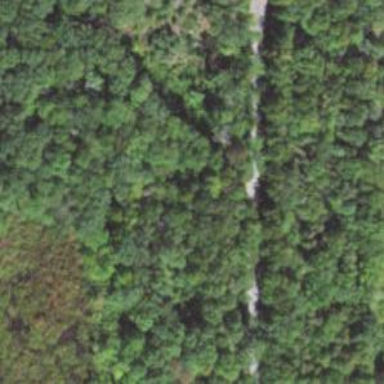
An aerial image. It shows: Mixed woodland area with various types of leaves.